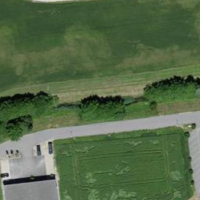
EUNIS habitat code: 52
Species observed at this site:
Ficaria verna